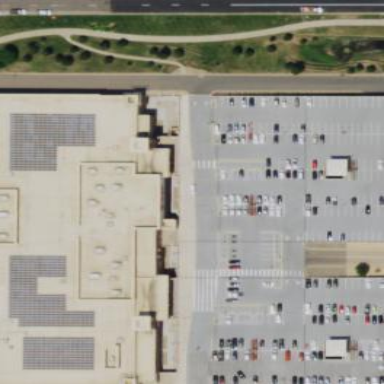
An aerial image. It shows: Multi-storey parking building with paved surface.